Interaction volume radius: 10 \u00c5
Interaction volume height: 45 \u00c5
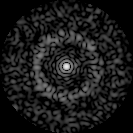
Disorder parameter: 0.8394